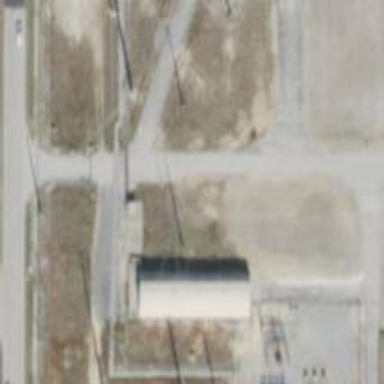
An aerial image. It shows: Power pole.